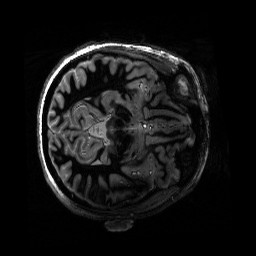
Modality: T1w
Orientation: axial
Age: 24
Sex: female
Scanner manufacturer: siemens
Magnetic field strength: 6.98 T
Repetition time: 4.5 s
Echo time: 0.00337 s